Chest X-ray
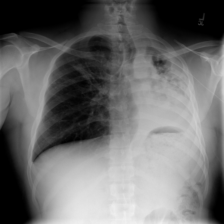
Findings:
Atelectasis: positive
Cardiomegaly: negative
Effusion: negative
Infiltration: negative
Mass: negative
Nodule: positive
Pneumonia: negative
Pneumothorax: negative
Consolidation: positive
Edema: negative
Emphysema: negative
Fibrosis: negative
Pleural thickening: negative
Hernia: negative